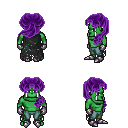
a pixel art fantasy rpg character, male body template, orc, green skin, black tattered cape, teal pants, purple princess hairstyle, metal gloves, metal boots, four views (front, back, left, right), 2x2 character sprite sheet, small pixel art, hard edges, no anti-aliasing